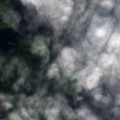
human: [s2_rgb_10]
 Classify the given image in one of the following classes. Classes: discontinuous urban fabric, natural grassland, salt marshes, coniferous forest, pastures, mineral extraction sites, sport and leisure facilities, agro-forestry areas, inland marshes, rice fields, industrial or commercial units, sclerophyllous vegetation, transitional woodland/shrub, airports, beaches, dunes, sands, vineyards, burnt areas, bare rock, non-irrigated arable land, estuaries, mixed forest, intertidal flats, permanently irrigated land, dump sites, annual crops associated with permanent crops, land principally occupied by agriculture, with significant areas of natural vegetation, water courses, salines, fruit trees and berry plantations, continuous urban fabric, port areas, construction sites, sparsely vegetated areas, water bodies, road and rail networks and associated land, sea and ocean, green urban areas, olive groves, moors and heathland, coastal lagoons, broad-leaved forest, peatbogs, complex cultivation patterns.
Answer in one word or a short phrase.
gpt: coniferous forest, mixed forest, water bodies